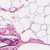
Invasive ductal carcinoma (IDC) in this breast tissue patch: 0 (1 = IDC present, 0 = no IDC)